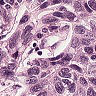
Metastatic tissue present: yes